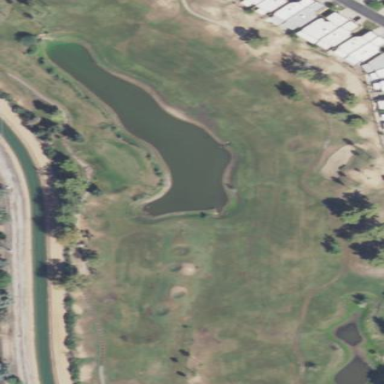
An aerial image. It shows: Area of rough grass used for golf.